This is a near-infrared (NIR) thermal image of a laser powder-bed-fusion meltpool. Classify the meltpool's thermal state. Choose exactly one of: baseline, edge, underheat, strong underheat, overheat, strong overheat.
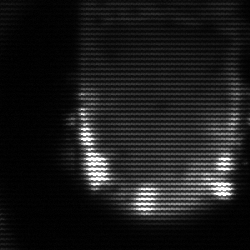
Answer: baseline